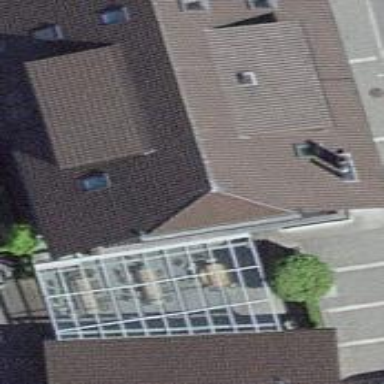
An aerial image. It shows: Restaurant.